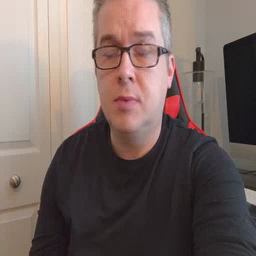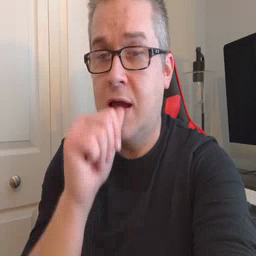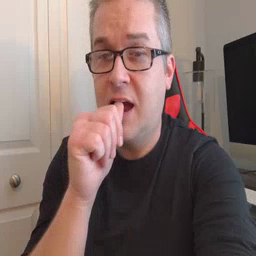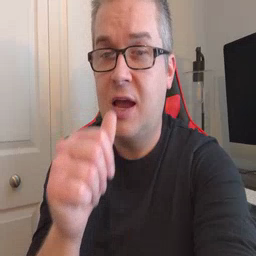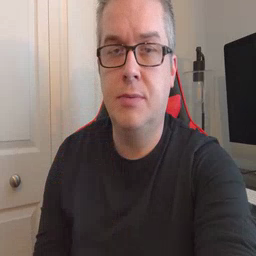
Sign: nuts